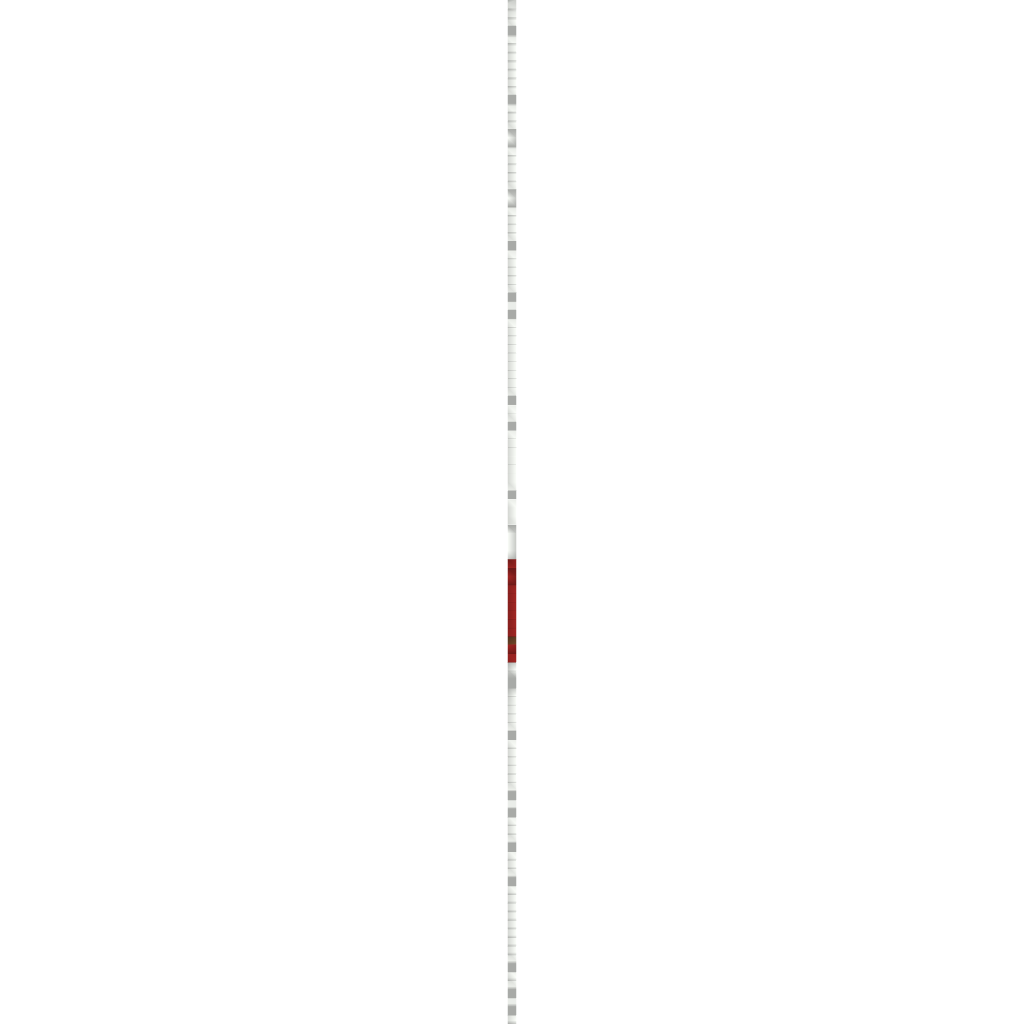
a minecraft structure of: Tap-Tap The Red Nose